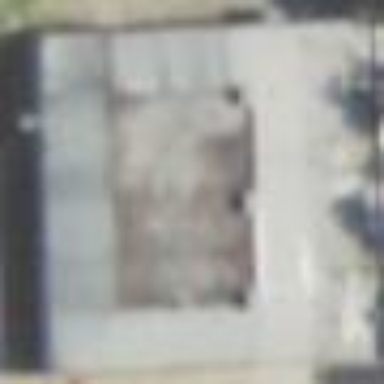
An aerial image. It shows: Building with bowling alley inside.